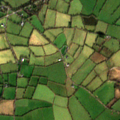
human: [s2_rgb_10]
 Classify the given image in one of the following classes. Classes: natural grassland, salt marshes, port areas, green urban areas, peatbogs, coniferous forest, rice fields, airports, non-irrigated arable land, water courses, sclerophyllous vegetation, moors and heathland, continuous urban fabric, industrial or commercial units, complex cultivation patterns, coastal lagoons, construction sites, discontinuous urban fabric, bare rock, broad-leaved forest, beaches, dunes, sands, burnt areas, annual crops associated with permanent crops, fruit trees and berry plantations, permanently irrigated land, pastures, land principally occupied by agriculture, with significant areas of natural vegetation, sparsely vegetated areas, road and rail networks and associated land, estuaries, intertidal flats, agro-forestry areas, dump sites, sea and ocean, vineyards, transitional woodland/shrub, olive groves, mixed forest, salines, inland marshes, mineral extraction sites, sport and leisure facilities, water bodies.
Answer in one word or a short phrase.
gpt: non-irrigated arable land, pastures